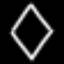
Label: diamond